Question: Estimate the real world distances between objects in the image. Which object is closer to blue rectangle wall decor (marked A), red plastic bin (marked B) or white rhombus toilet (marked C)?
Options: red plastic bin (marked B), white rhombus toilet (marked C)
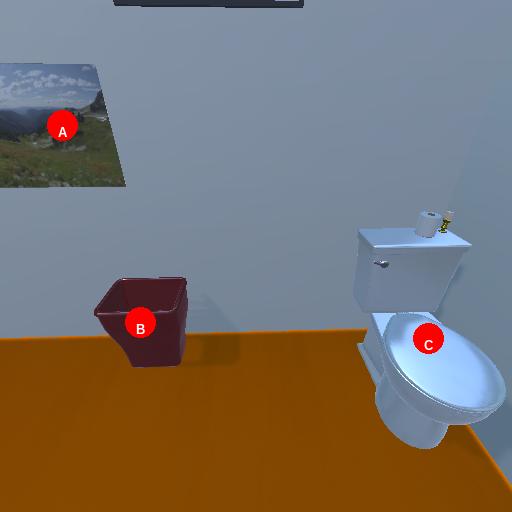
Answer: red plastic bin (marked B)